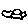
Label: cloud